Aerial crown-view tile of a tropical tree (Barro Colorado Island, Panama), acquired 20240813:
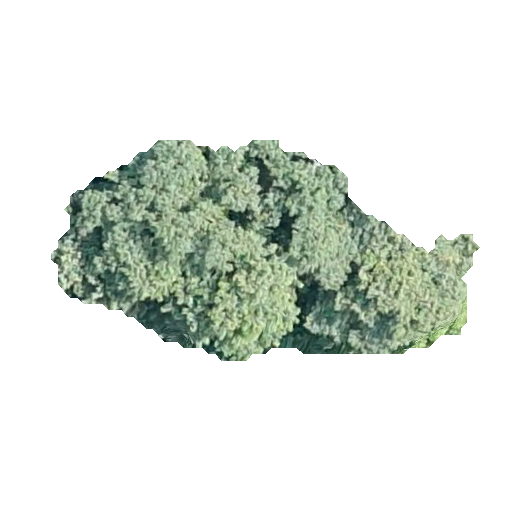
Species: Luehea seemannii
GBIF accepted scientific name: Luehea seemannii
Crown area: 97.892 m²